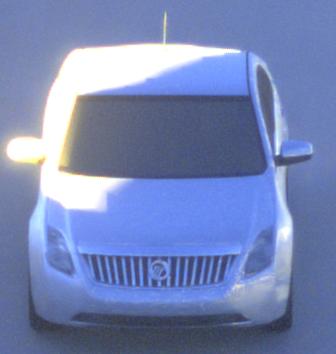
Make: Mercury
Model: Milan
Detailed model: -
Model produced from: 2009
Model produced until: 2010
Doors: 4
Color: white
Road condition: dry road
Daytime: sunrise or sunset
Contrast: high contrast